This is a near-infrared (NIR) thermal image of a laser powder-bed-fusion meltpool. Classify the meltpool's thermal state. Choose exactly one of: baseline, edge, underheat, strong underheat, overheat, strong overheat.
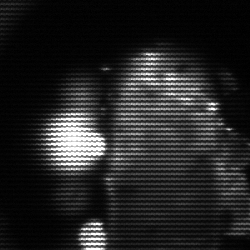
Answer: strong underheat